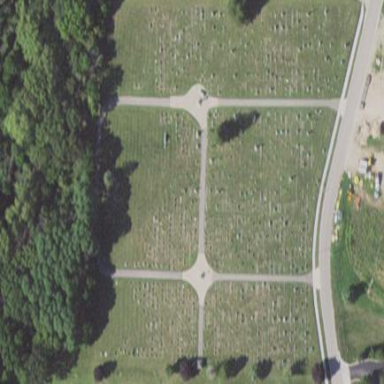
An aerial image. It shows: Cemetery.